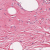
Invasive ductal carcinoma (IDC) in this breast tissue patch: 0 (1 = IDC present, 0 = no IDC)